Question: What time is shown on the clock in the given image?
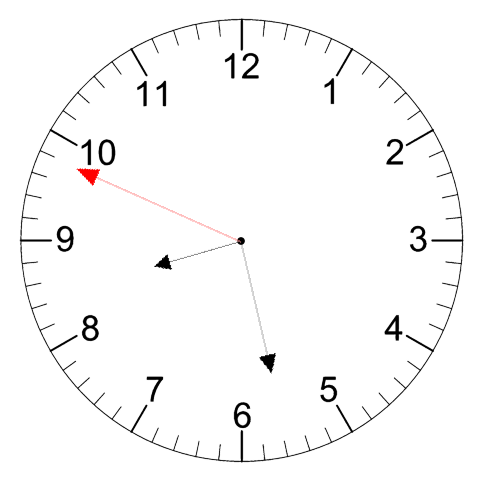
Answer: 08:27:49